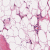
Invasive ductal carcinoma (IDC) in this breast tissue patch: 0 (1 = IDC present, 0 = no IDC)